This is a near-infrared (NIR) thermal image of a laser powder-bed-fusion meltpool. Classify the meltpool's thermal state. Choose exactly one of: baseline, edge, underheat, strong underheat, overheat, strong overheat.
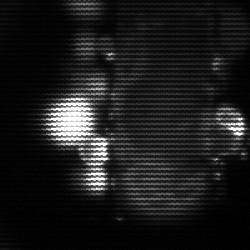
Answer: strong underheat